Field crop: maize
Growth stage: 2
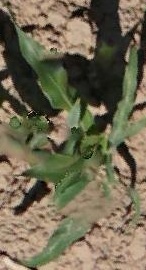
Species: maize